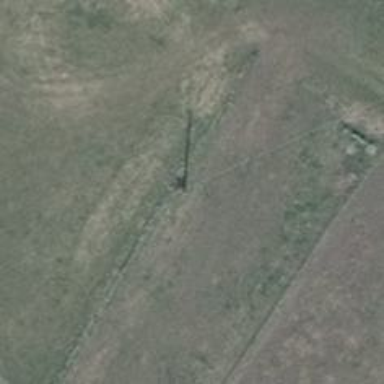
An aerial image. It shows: Power pole.